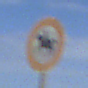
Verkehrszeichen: VerbotReiter
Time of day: Midday
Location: Outdoor (Nature)
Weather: PartlyCloudy
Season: NotSpecified
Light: Natural